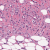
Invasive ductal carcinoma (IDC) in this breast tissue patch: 1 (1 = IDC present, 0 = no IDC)